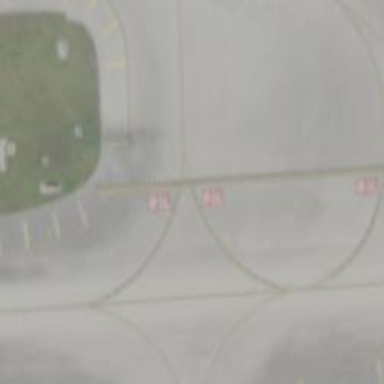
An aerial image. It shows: View of taxiway at the airport.